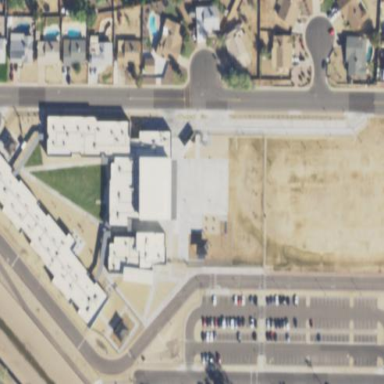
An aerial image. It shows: School.